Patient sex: F
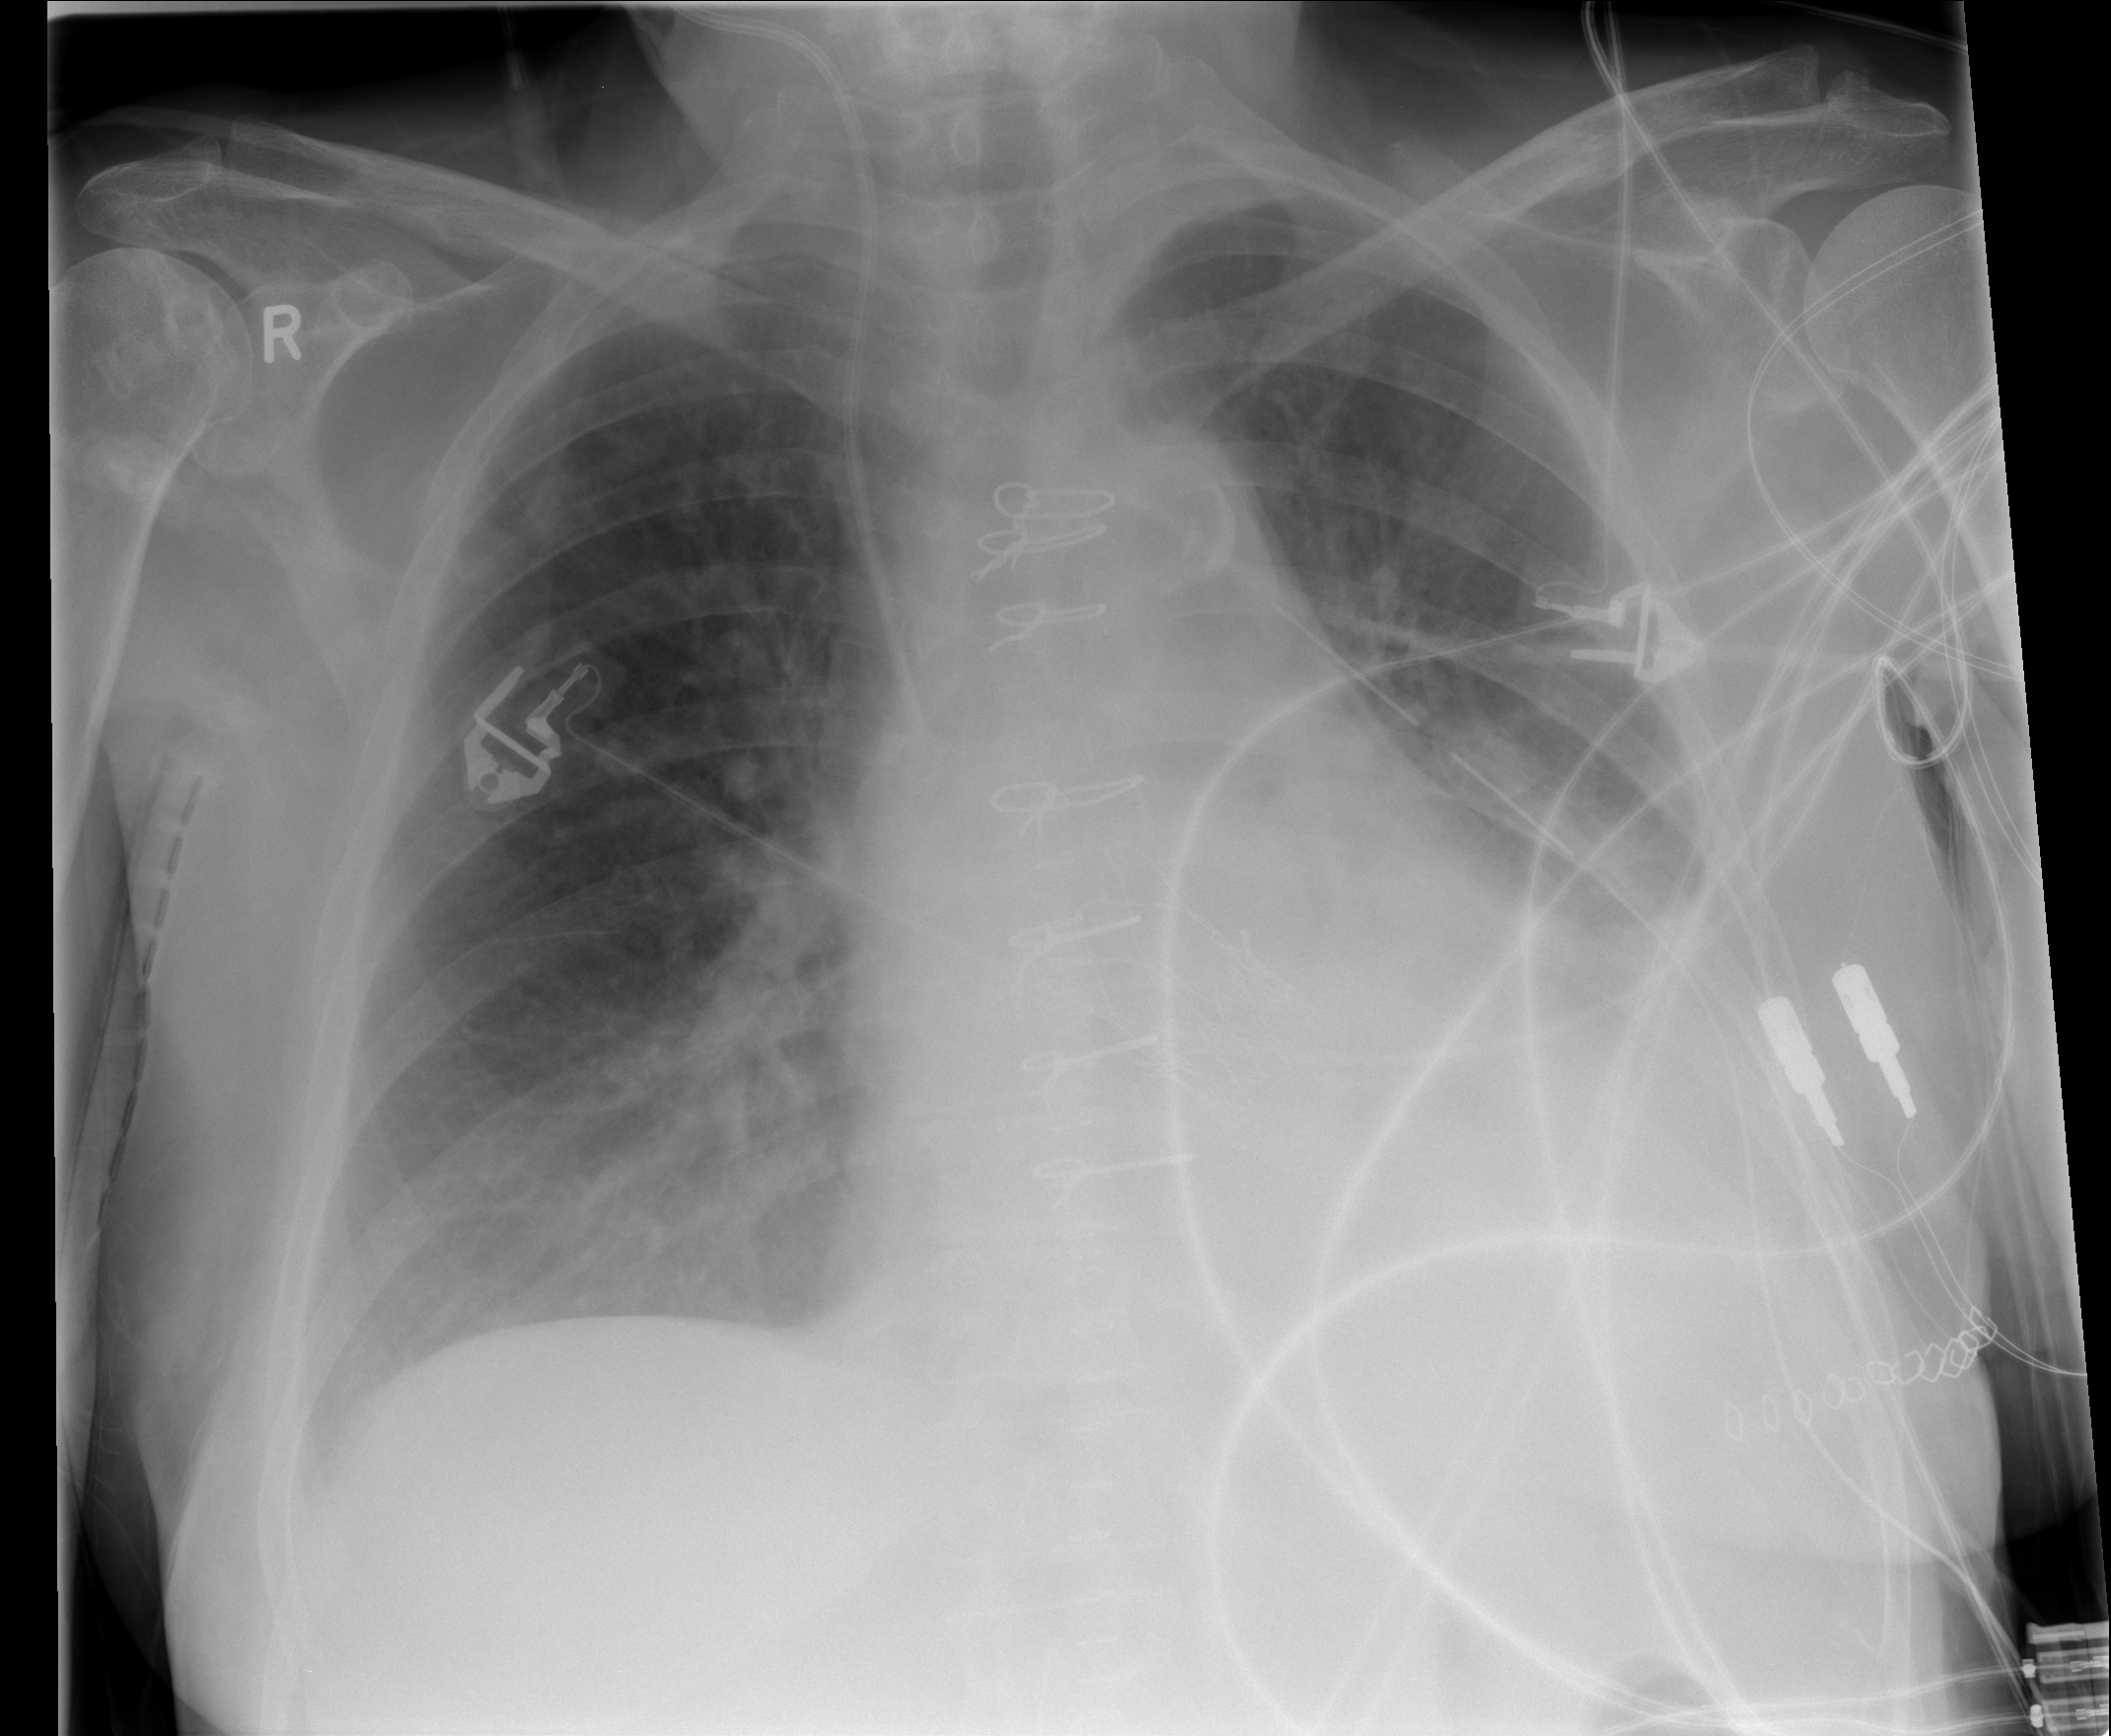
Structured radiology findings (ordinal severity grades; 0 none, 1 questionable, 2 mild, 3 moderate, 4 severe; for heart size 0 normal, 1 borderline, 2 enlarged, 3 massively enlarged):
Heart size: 2
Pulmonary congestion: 2
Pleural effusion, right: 0
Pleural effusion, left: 2
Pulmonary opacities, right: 0
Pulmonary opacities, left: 0
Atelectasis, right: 0
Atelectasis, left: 2